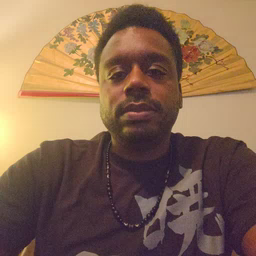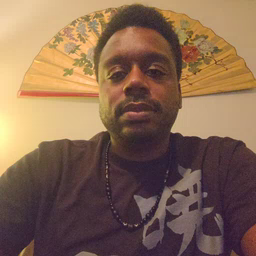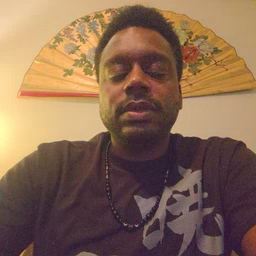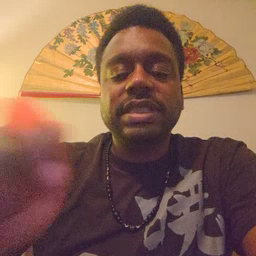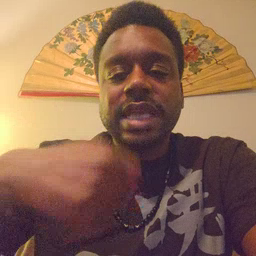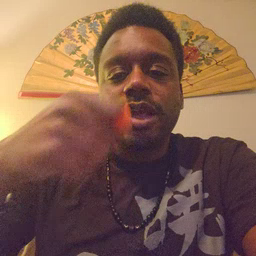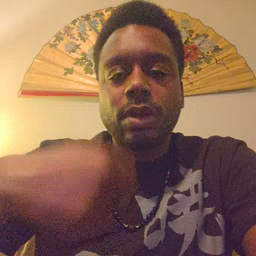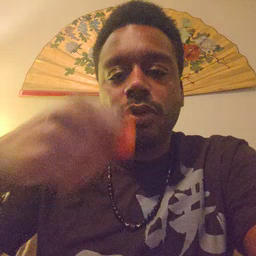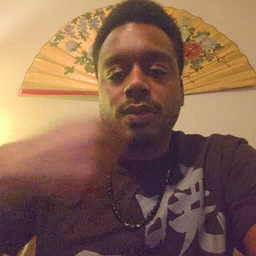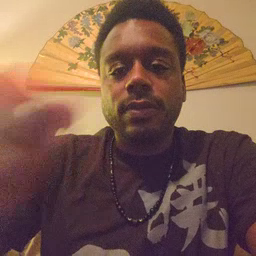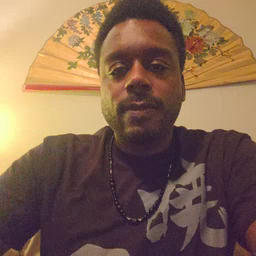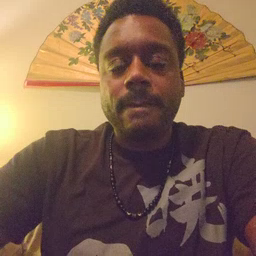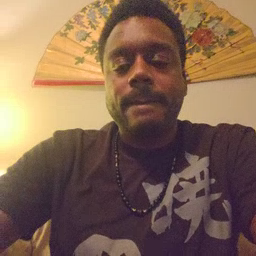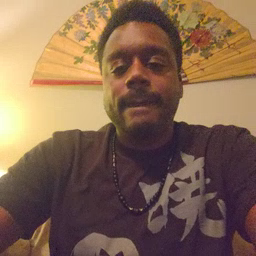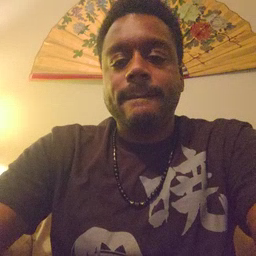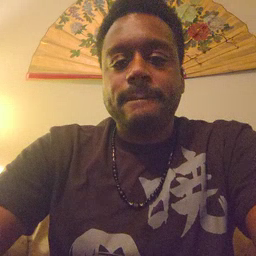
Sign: cereal